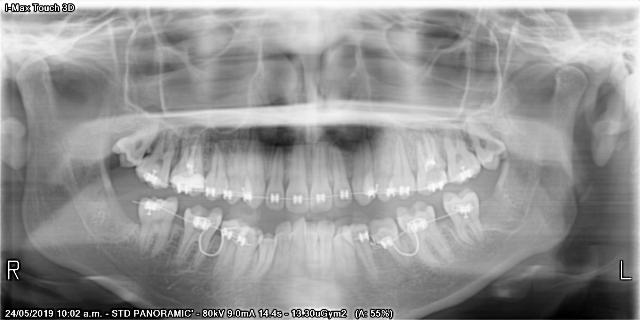
adult